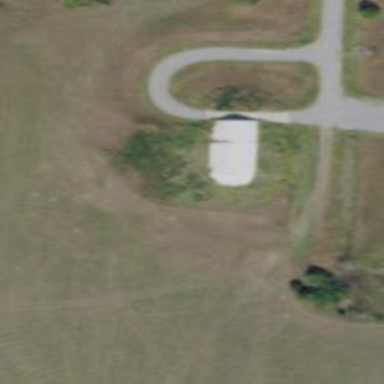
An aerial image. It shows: Military bunker.